Question: I was doing some plotting stuff when I realised that there was something wrong with my codes. So to do a test, while debugging, I tried to change all the pixels in the image into white.
Please view the code below. It should work right? I wrote this code in the past with no problem too. But... If you see the image below, not all the image become white. Only till less than half which is the "number of columns" but it's not suppose to be the case. Any idea why?
'''
{
//uchar* z= image.data;
for (int i=0; i < image.rows; i++)
{
for (int j=0; j < image.cols; j++)
{
image.at<uchar>(i,j)= 255; //make all the pixels in the image white
}
}
cv::imshow("After",image);
}
'''
RESULTS (see "after" window):

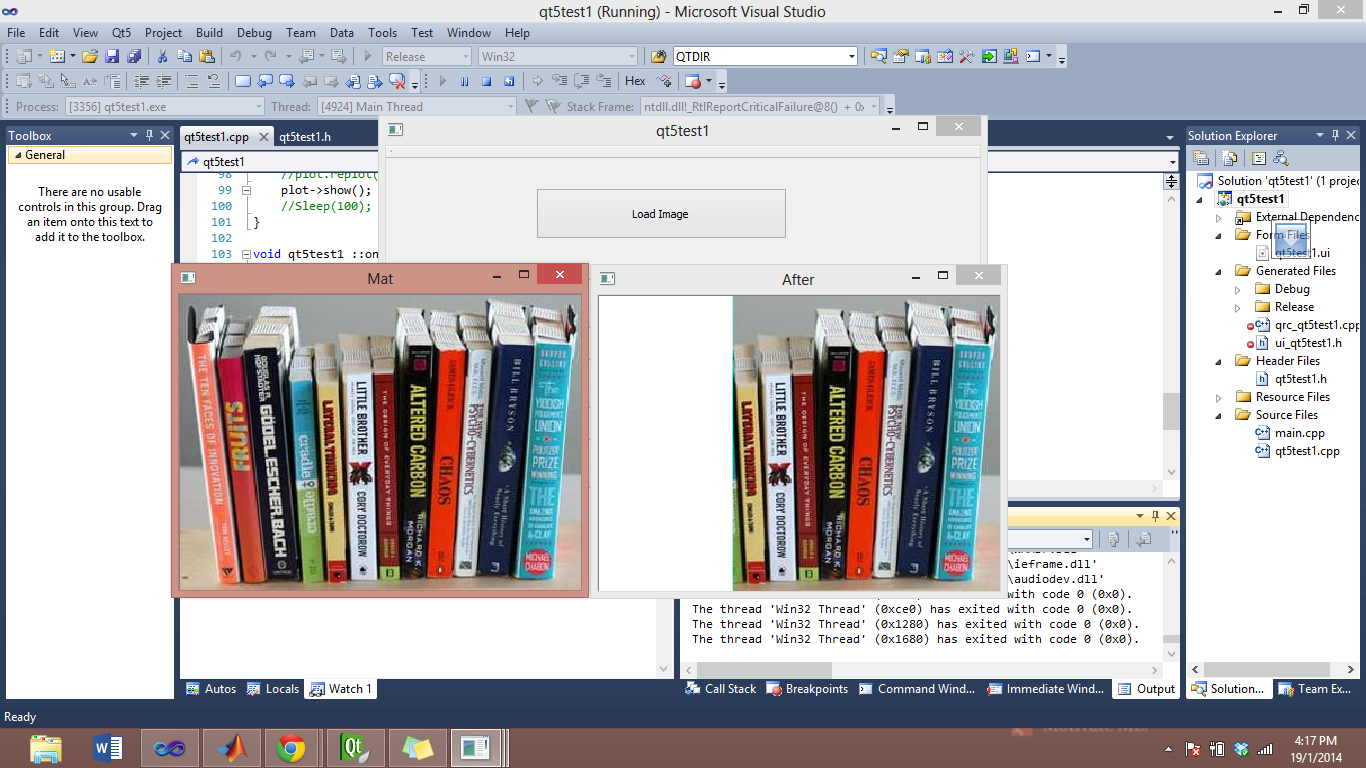
Answer: You are working with color image which means that its size is 3*m*n bytes. You turned only first m*n pixels to white.